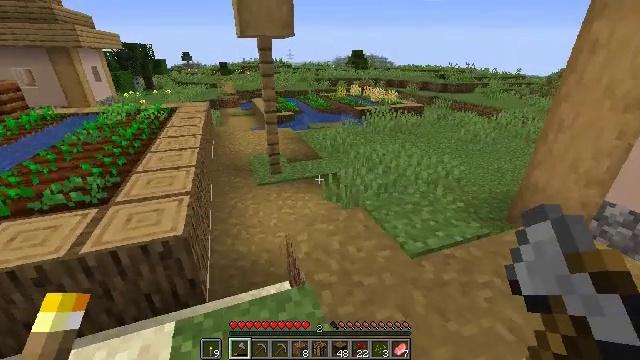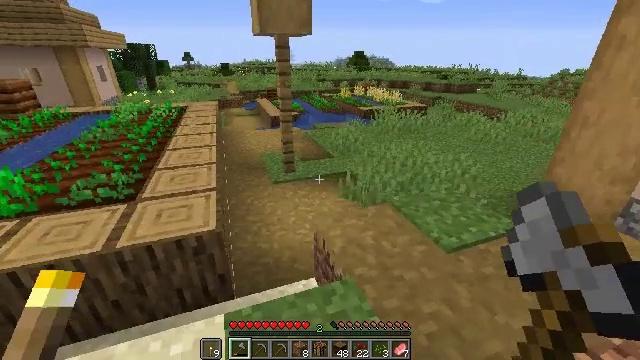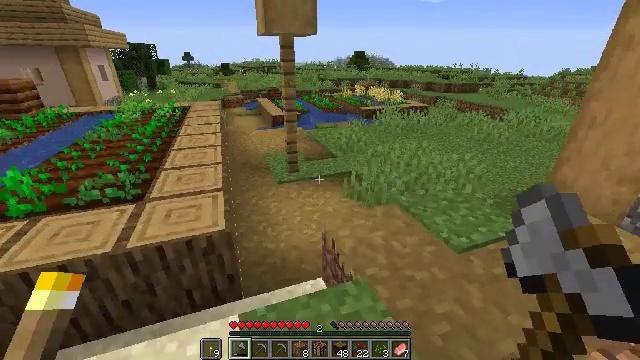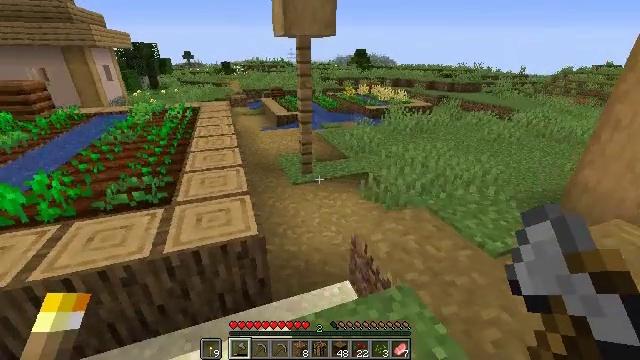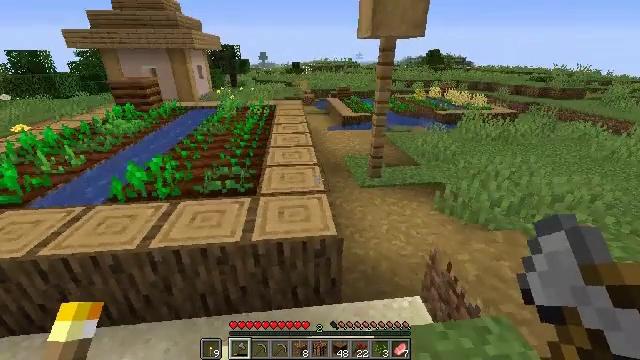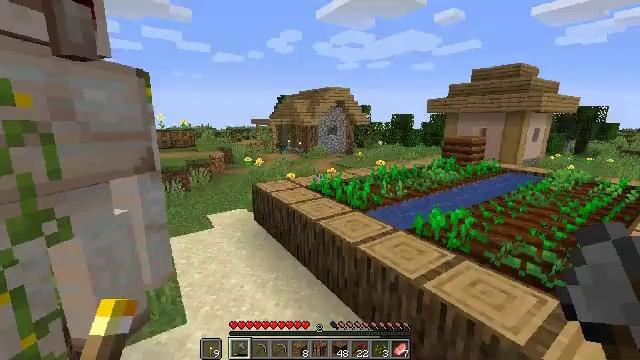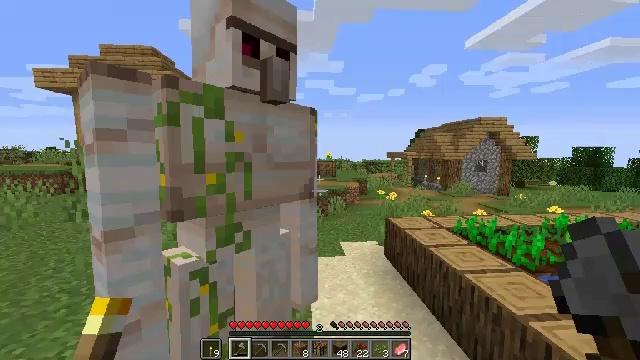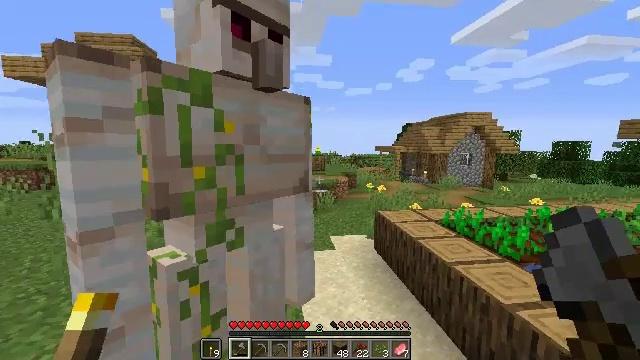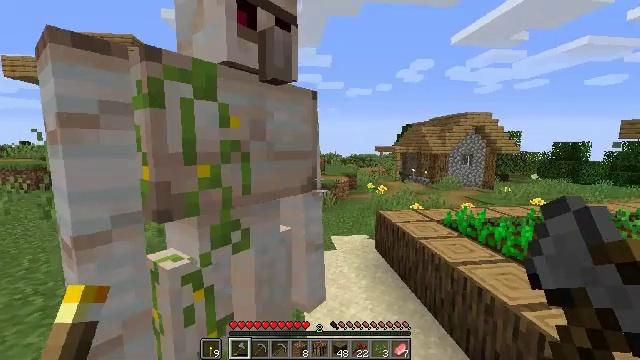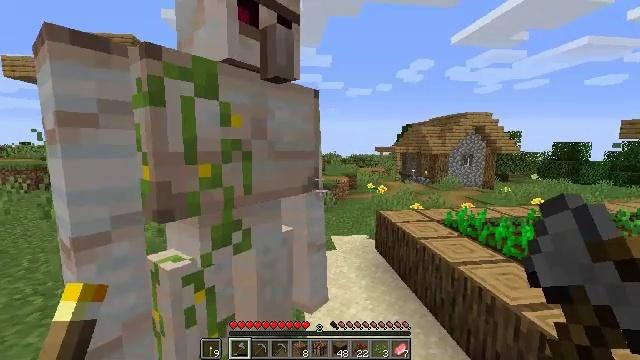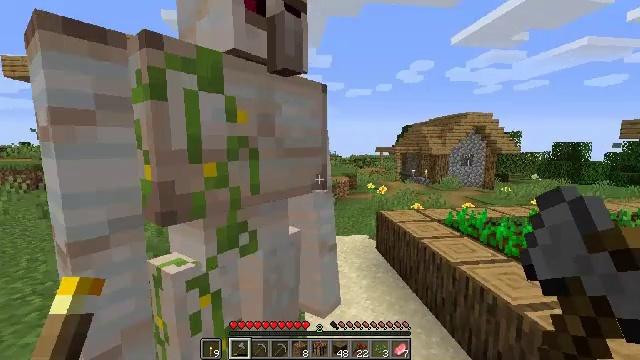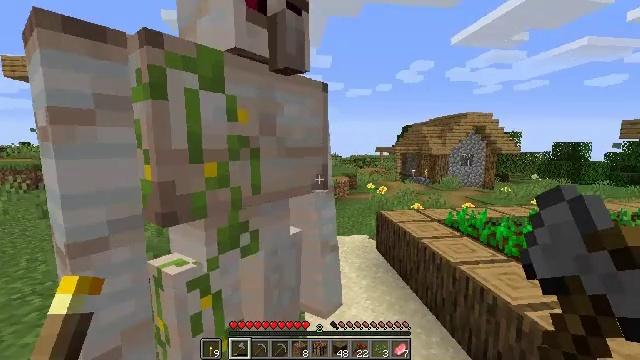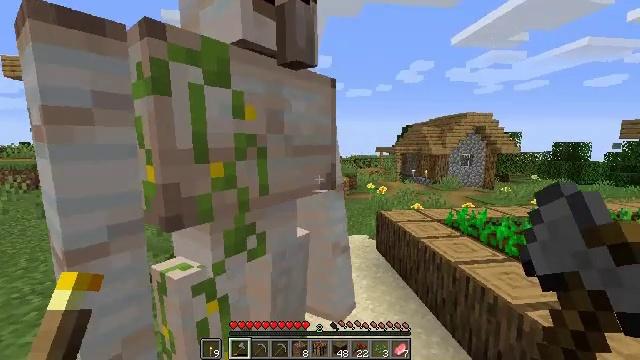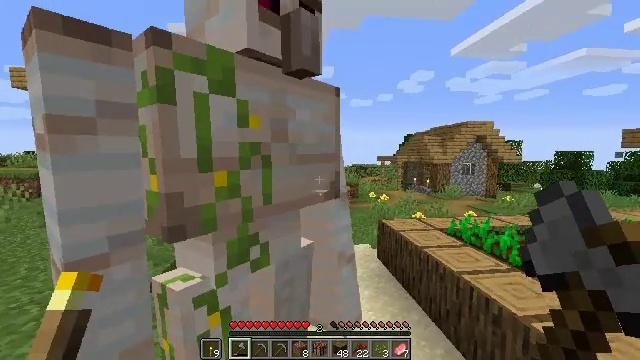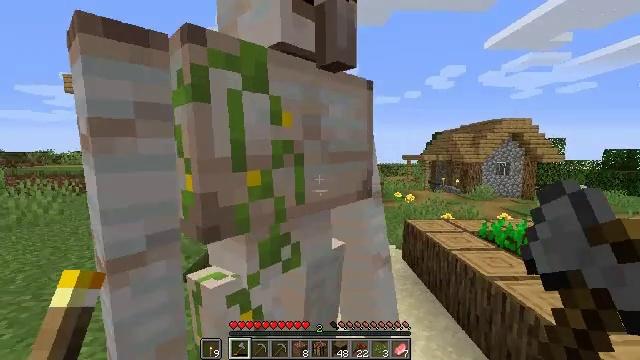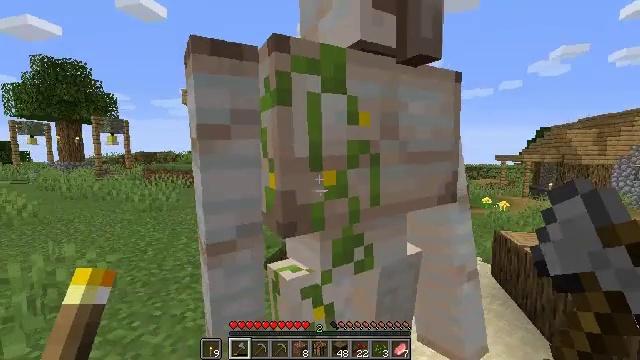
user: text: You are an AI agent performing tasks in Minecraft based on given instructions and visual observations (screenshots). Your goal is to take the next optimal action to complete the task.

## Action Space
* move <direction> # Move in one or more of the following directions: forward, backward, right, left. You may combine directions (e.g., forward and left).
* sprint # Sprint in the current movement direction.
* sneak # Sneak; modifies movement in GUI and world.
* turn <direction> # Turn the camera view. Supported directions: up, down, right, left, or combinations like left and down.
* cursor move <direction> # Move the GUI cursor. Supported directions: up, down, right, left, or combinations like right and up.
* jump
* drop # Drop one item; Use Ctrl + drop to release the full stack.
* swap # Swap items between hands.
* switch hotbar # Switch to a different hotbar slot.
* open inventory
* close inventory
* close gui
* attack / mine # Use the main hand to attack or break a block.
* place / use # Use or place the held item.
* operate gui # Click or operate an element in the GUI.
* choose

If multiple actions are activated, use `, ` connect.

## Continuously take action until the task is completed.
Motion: motion action
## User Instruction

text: Attack the barrel to gather it.
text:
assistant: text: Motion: move left
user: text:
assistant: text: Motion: move left
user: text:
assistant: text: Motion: move left
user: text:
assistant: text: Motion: move left, turn left
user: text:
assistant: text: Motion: move left, turn left and up
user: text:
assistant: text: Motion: turn left and up
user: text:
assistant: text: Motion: turn right and down
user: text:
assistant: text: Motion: no_op
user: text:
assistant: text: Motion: no_op
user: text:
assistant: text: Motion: no_op
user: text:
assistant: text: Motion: no_op
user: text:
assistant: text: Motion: no_op
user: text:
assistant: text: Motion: turn up
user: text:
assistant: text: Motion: turn left
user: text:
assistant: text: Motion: turn left
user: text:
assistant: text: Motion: turn left
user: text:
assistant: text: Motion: move left, turn left and down
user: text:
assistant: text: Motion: move left, turn left
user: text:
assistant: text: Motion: move left, turn right
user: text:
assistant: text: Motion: move left, turn right
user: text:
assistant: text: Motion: move left, turn right
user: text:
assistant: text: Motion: move left, turn right
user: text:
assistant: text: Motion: move back and move left, turn right
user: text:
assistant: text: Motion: move back and move left, turn right and down
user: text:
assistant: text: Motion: move back and move left, turn right
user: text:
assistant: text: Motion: move back and move left, turn right
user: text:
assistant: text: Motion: move back and move left
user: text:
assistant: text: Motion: move back
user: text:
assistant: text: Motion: move back, turn right
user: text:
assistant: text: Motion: move back, turn right